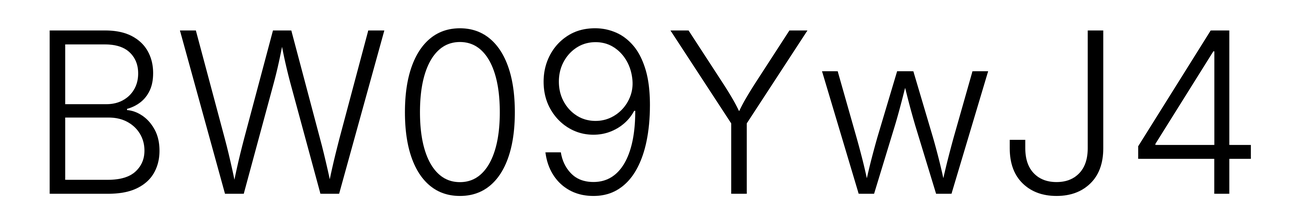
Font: Inter_Light